Brain MRI, T1c slice (ischemic stroke SPES case)
Modalities acquired: T1c|T2|DWI|CBF|CBV|TTP|Tmax
Volume shape: 92x110x72 voxels, spacing: 2x2x2 mm
Slice 38 of 72
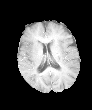
Lesion size: 14539 voxels